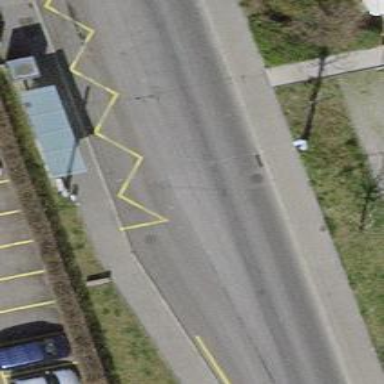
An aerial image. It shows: Bus stop with sheltered platform for public transport.